Interaction volume radius: 10 \u00c5
Interaction volume height: 20 \u00c5
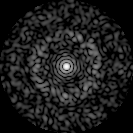
Disorder parameter: 0.8548